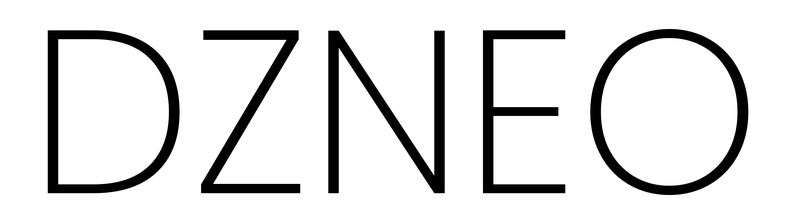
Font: Poppins-ExtraLight